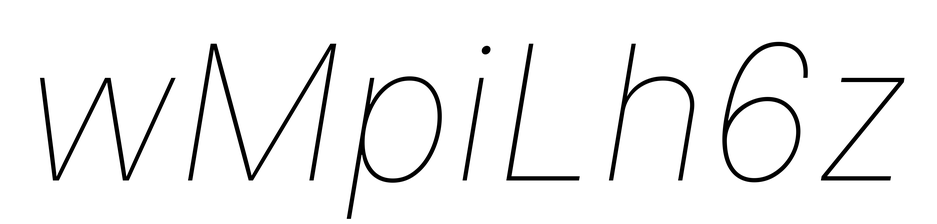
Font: Inter-Italic_Thin_Italic